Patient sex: M
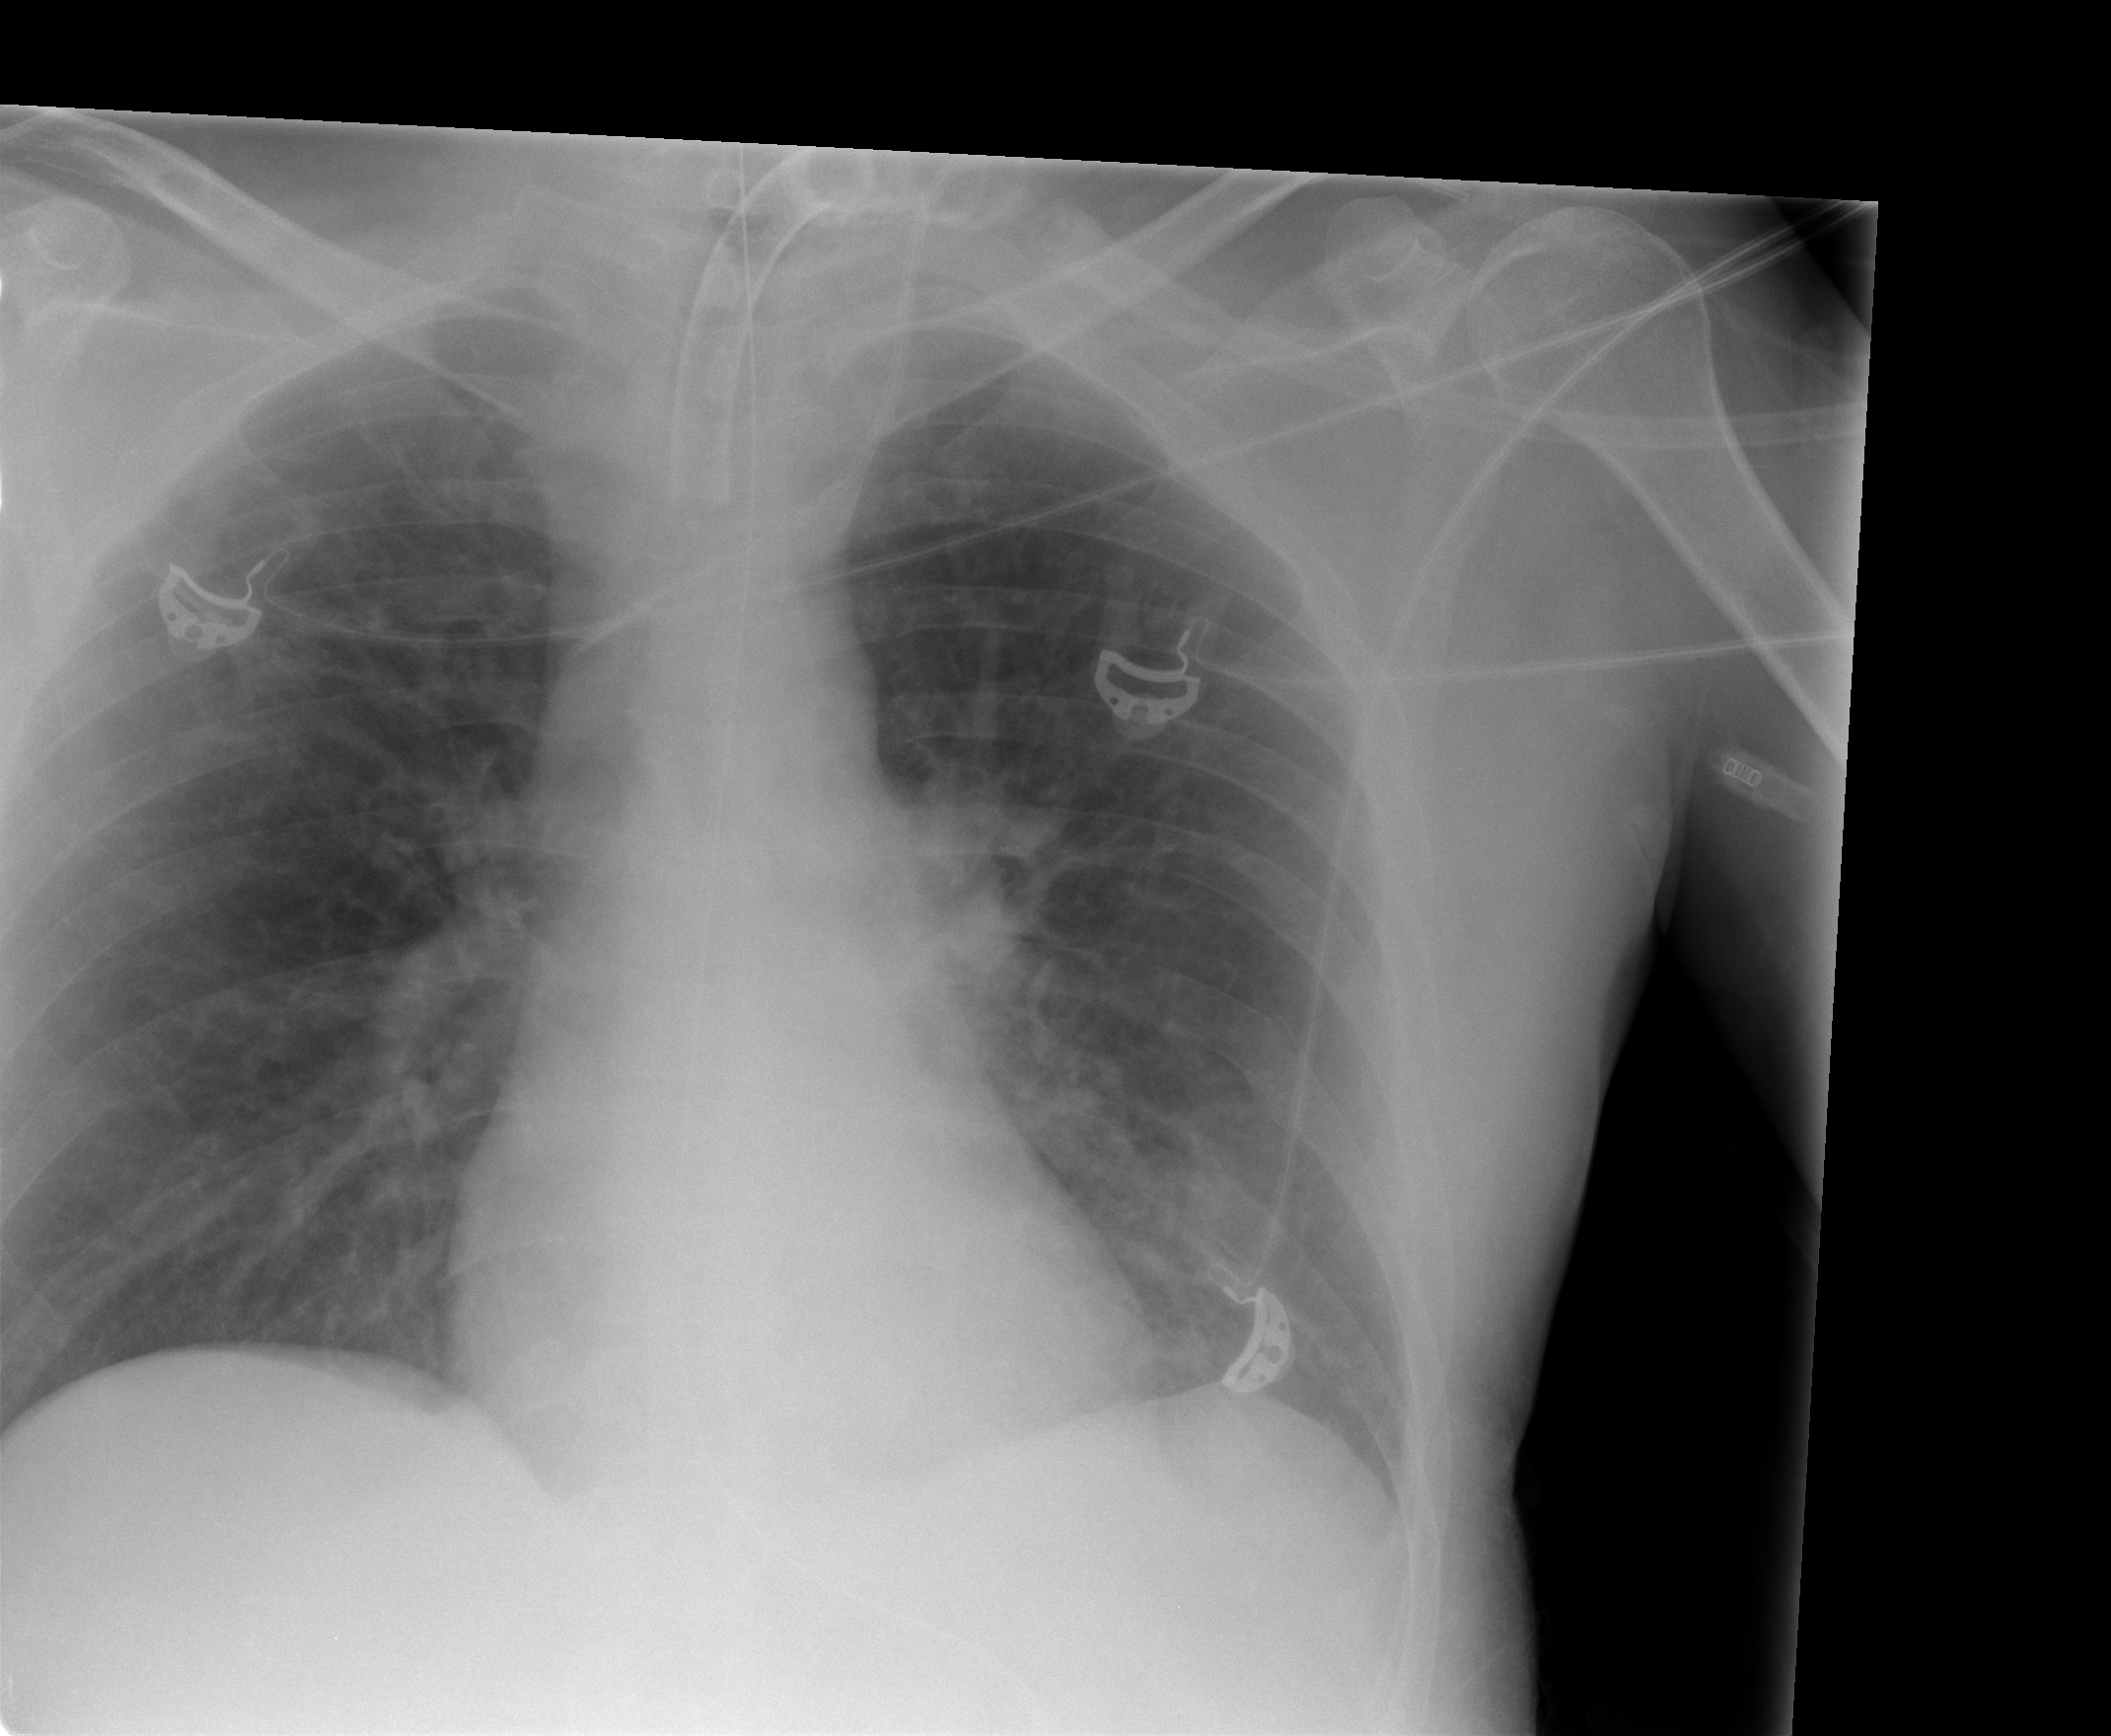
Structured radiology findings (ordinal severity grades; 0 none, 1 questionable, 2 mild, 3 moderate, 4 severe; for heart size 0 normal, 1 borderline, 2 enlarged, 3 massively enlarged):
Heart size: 0
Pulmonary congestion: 0
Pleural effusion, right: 0
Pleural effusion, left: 0
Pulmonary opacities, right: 0
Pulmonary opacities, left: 0
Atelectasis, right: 2
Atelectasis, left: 2